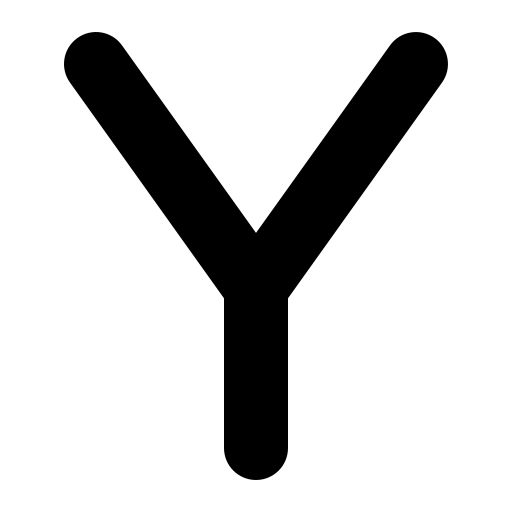
Tags: icon, FontAwesome, fa-icon, solid, y